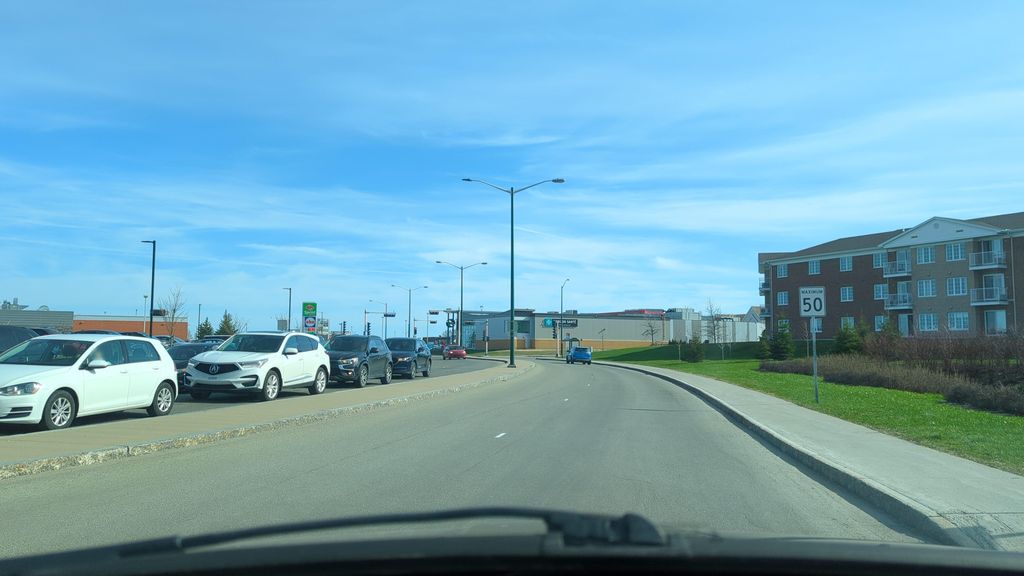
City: quebec_city